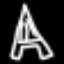
Label: The Eiffel Tower